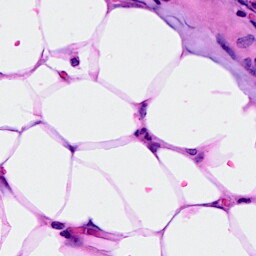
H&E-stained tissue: Breast